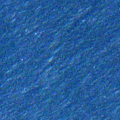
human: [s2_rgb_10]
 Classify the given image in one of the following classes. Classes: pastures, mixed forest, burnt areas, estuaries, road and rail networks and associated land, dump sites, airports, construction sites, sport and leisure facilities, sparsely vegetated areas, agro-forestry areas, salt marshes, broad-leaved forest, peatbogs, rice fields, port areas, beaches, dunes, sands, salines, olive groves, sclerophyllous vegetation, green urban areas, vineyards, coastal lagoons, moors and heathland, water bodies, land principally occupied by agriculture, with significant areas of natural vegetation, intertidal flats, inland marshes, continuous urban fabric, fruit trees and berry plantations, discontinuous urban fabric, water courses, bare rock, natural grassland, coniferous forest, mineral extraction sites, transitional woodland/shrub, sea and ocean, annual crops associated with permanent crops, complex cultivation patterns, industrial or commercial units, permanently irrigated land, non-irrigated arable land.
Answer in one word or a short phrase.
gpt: sea and ocean